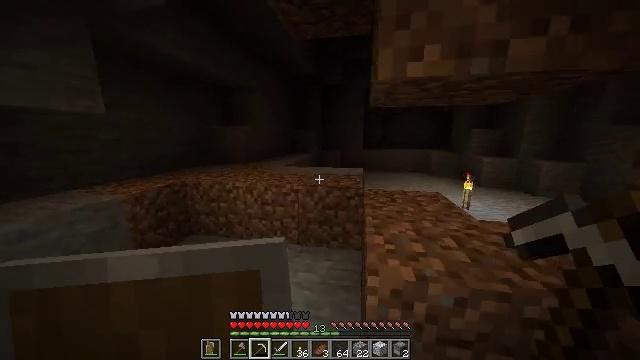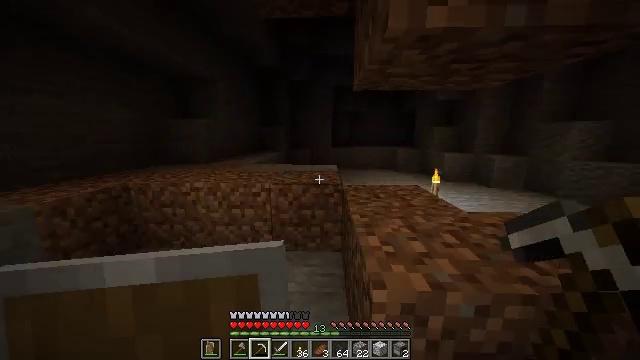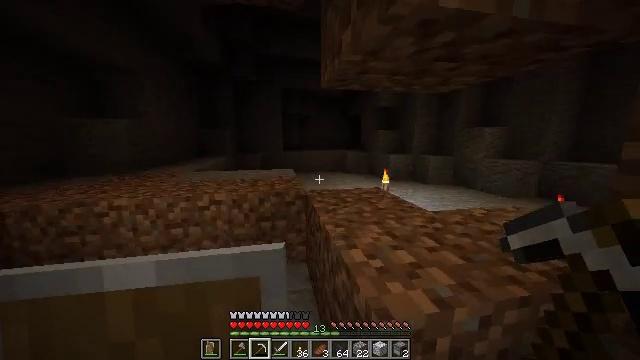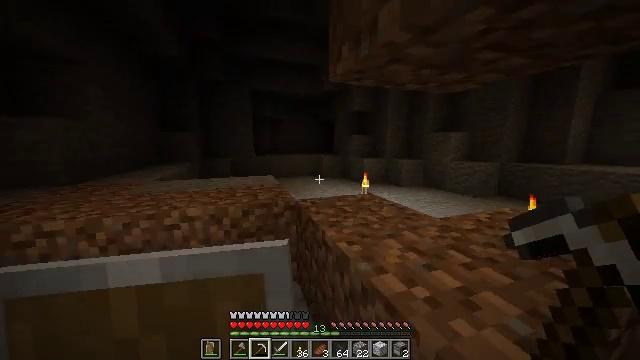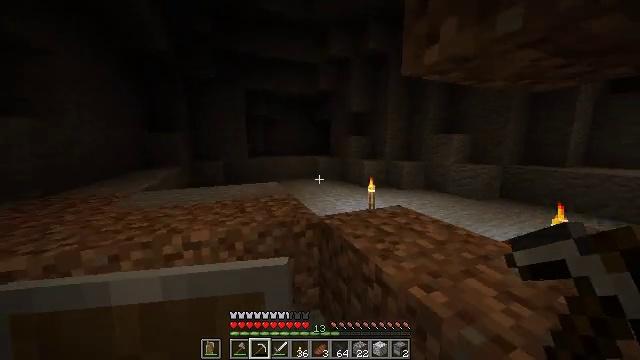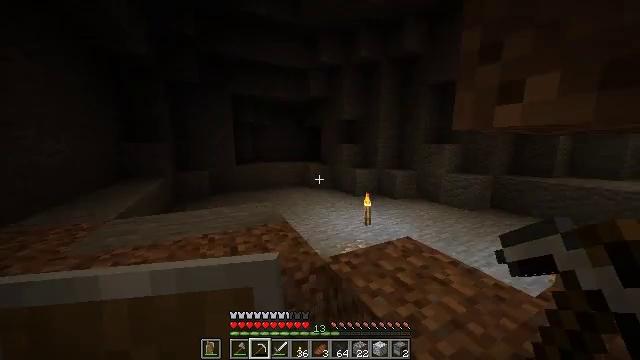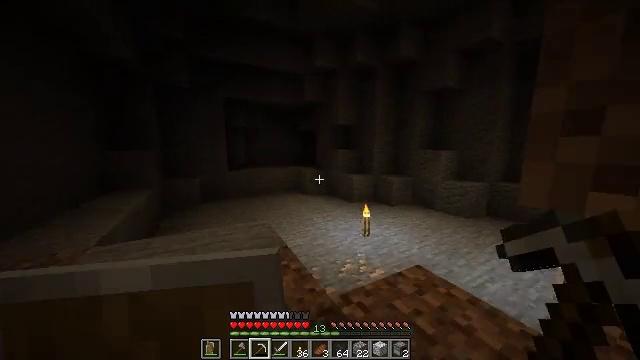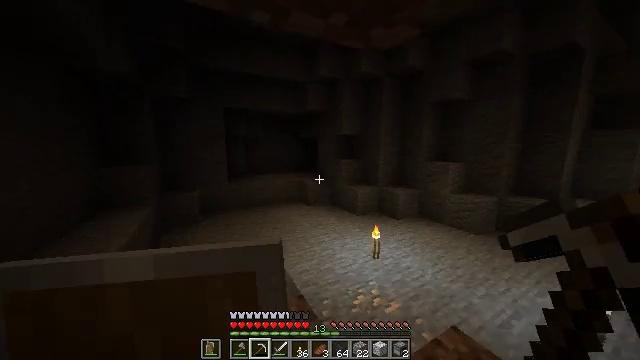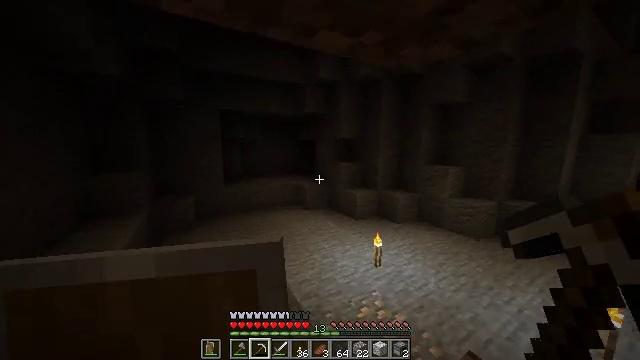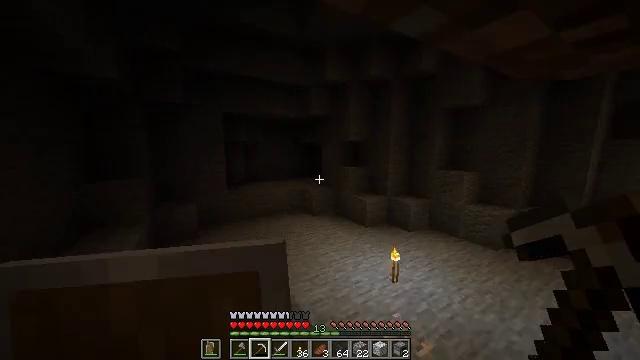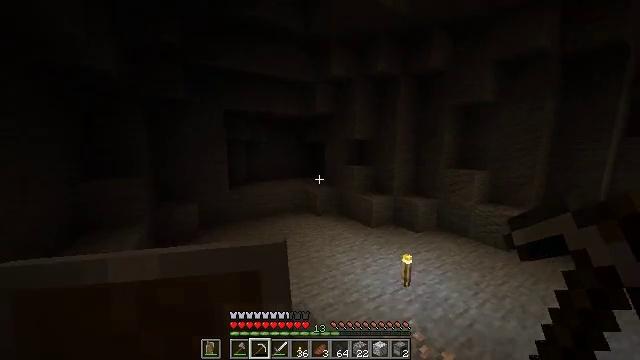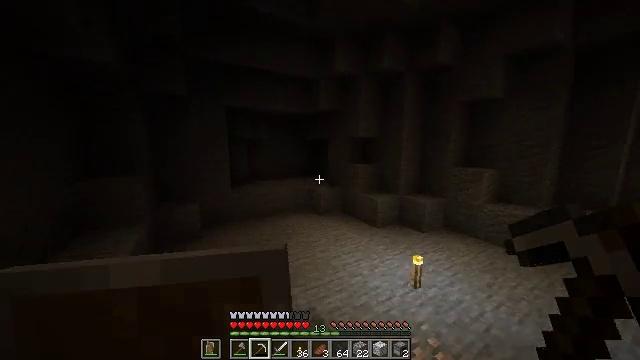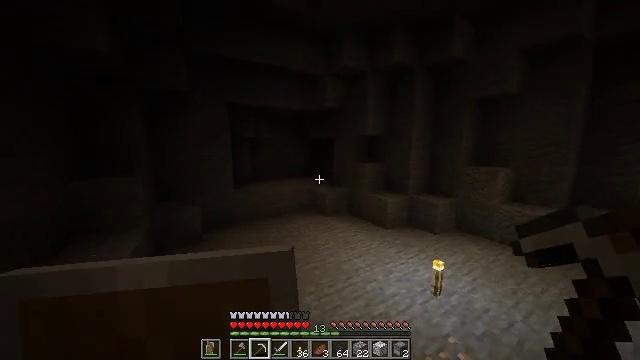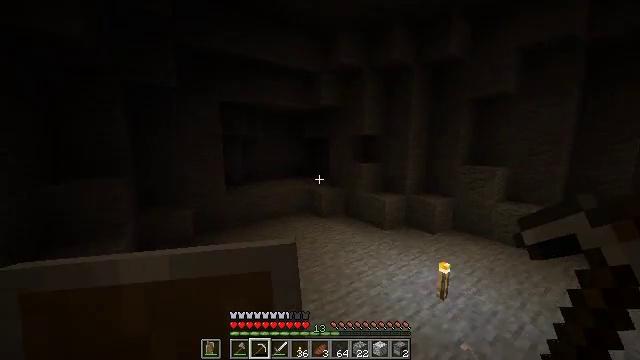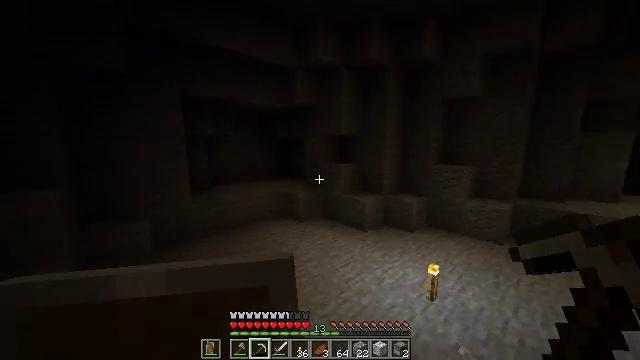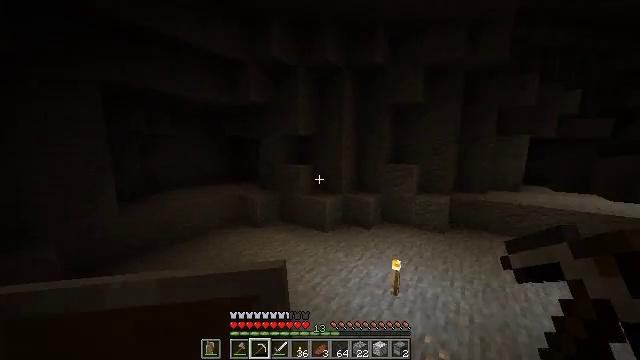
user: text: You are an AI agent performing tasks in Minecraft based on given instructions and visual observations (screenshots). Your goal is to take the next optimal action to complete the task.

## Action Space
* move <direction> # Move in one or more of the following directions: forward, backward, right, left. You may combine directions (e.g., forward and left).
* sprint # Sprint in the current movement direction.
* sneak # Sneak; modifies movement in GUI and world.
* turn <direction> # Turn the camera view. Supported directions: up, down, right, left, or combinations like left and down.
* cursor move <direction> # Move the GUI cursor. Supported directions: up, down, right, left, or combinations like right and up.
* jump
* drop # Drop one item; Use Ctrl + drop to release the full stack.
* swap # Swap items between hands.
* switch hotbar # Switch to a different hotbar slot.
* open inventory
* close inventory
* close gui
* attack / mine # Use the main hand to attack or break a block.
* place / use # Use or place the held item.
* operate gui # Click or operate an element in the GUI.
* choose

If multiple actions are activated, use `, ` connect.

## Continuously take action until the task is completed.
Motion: motion action
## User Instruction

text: Attack the white bed to collect it.
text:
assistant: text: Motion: move forward and move left, turn right
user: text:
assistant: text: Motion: move forward and move left, turn right
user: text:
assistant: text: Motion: move forward and move left, turn right and up
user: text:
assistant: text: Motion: move forward and move left, turn right
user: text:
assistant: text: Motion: move forward and move left, turn right, jump
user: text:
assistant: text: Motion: move forward and move left, turn right, jump
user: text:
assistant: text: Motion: move forward and move left, jump
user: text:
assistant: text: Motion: move forward and move left, turn right, jump
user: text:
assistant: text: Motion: move forward and move left, jump
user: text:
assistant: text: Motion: move forward and move left
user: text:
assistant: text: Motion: move forward and move left
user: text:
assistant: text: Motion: move forward and move left
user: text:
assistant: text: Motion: move forward and move left, turn right
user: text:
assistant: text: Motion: move forward and move left, turn right
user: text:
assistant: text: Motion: move forward and move left, turn right
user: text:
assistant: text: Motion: move forward, turn right and down
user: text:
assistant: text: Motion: turn right and down
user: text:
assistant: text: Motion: turn right
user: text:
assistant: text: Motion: no_op
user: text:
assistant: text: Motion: no_op
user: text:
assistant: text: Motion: no_op
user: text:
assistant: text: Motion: no_op
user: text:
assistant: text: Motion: move forward
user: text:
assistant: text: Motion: move forward and move left, turn right and up
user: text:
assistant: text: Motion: move forward and move left, turn right and up
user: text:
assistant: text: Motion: move forward and move left, turn right and up
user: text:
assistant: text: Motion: move forward and move left
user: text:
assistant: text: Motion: move forward and move left
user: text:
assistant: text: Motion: move forward and move left
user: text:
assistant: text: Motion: move forward and move left